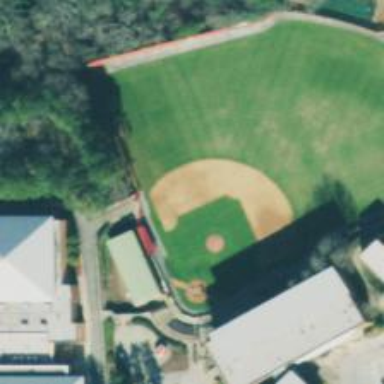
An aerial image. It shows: Baseball pitch for leisure and sports activities.